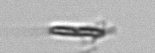
Label: pennate